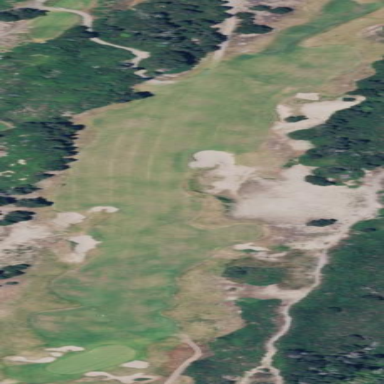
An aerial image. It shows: Golf fairway surrounded by grass.